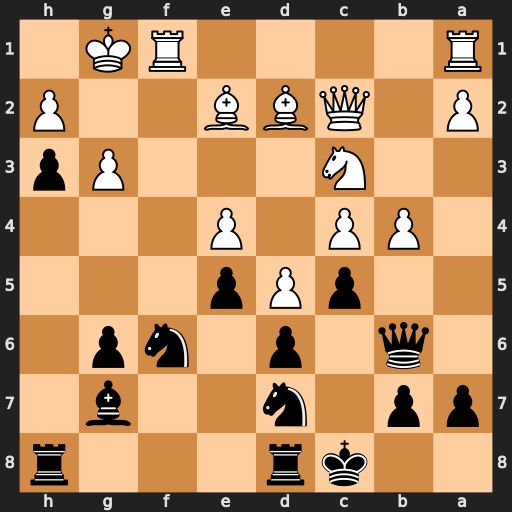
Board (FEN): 2kr3r/pp1n2b1/1q1p1np1/2pPp3/1PP1P3/2N3Pp/P1QBB2P/R4RK1
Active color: b
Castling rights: -
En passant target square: -
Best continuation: cxb4+ Kh1 bxc3